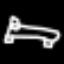
Label: bed